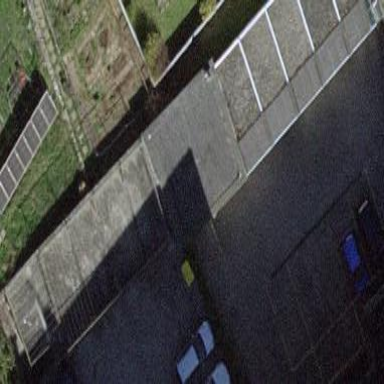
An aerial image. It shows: Garage.